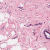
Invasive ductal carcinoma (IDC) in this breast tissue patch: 0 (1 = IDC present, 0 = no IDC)